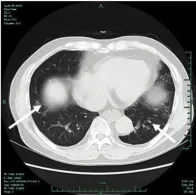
Computed tomography (CT) evidence of interstitial pneumonitis. (C) CT findings on May 12, 2012, three months after the start of icotinib.
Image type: radiology (ct)